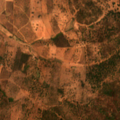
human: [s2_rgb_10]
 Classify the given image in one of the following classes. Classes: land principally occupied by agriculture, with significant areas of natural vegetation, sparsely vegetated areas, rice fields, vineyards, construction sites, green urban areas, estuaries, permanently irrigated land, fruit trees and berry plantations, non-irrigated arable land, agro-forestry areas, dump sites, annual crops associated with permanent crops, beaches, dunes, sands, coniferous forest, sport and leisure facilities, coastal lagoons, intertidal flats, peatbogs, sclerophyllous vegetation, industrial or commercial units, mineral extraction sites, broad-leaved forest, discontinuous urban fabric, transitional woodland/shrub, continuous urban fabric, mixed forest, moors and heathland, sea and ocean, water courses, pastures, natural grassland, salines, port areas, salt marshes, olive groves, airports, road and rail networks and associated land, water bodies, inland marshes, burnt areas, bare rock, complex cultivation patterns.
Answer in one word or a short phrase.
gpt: olive groves, complex cultivation patterns, agro-forestry areas, broad-leaved forest